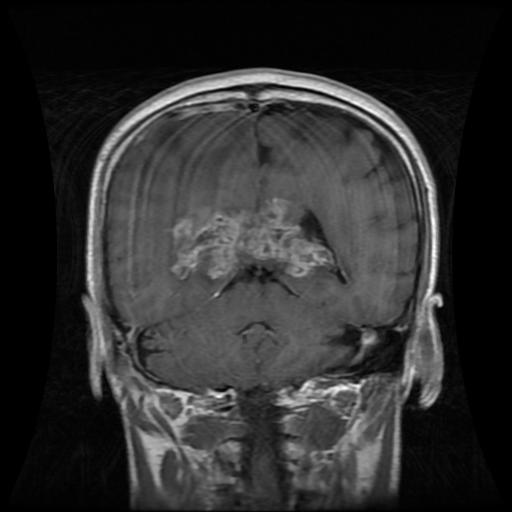
Label: glioma